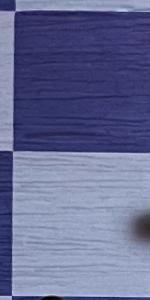
Label: Empty